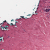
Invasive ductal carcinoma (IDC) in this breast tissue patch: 0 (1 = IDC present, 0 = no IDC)